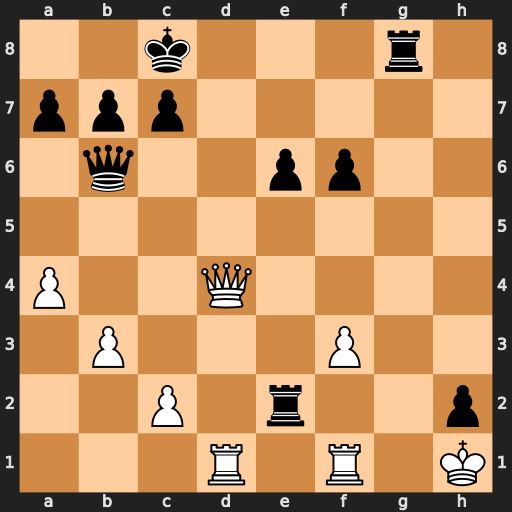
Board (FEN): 2k3r1/ppp5/1q2pp2/8/P2Q4/1P3P2/2P1r2p/3R1R1K
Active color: w
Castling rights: -
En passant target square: -
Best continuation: Qd7+ Kb8 Qd8+ Rxd8 Rxd8#